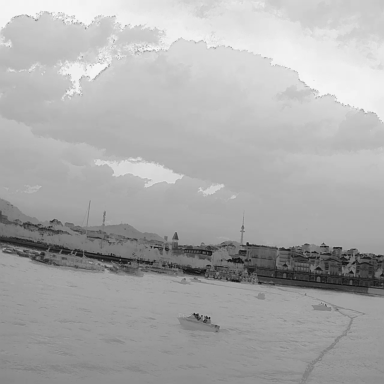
There are five canoes in the infrared image.